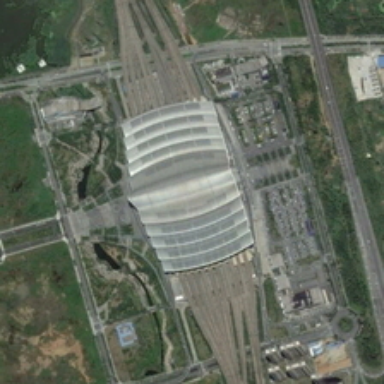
The railway station is surrounded by a large green lawn .